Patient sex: M
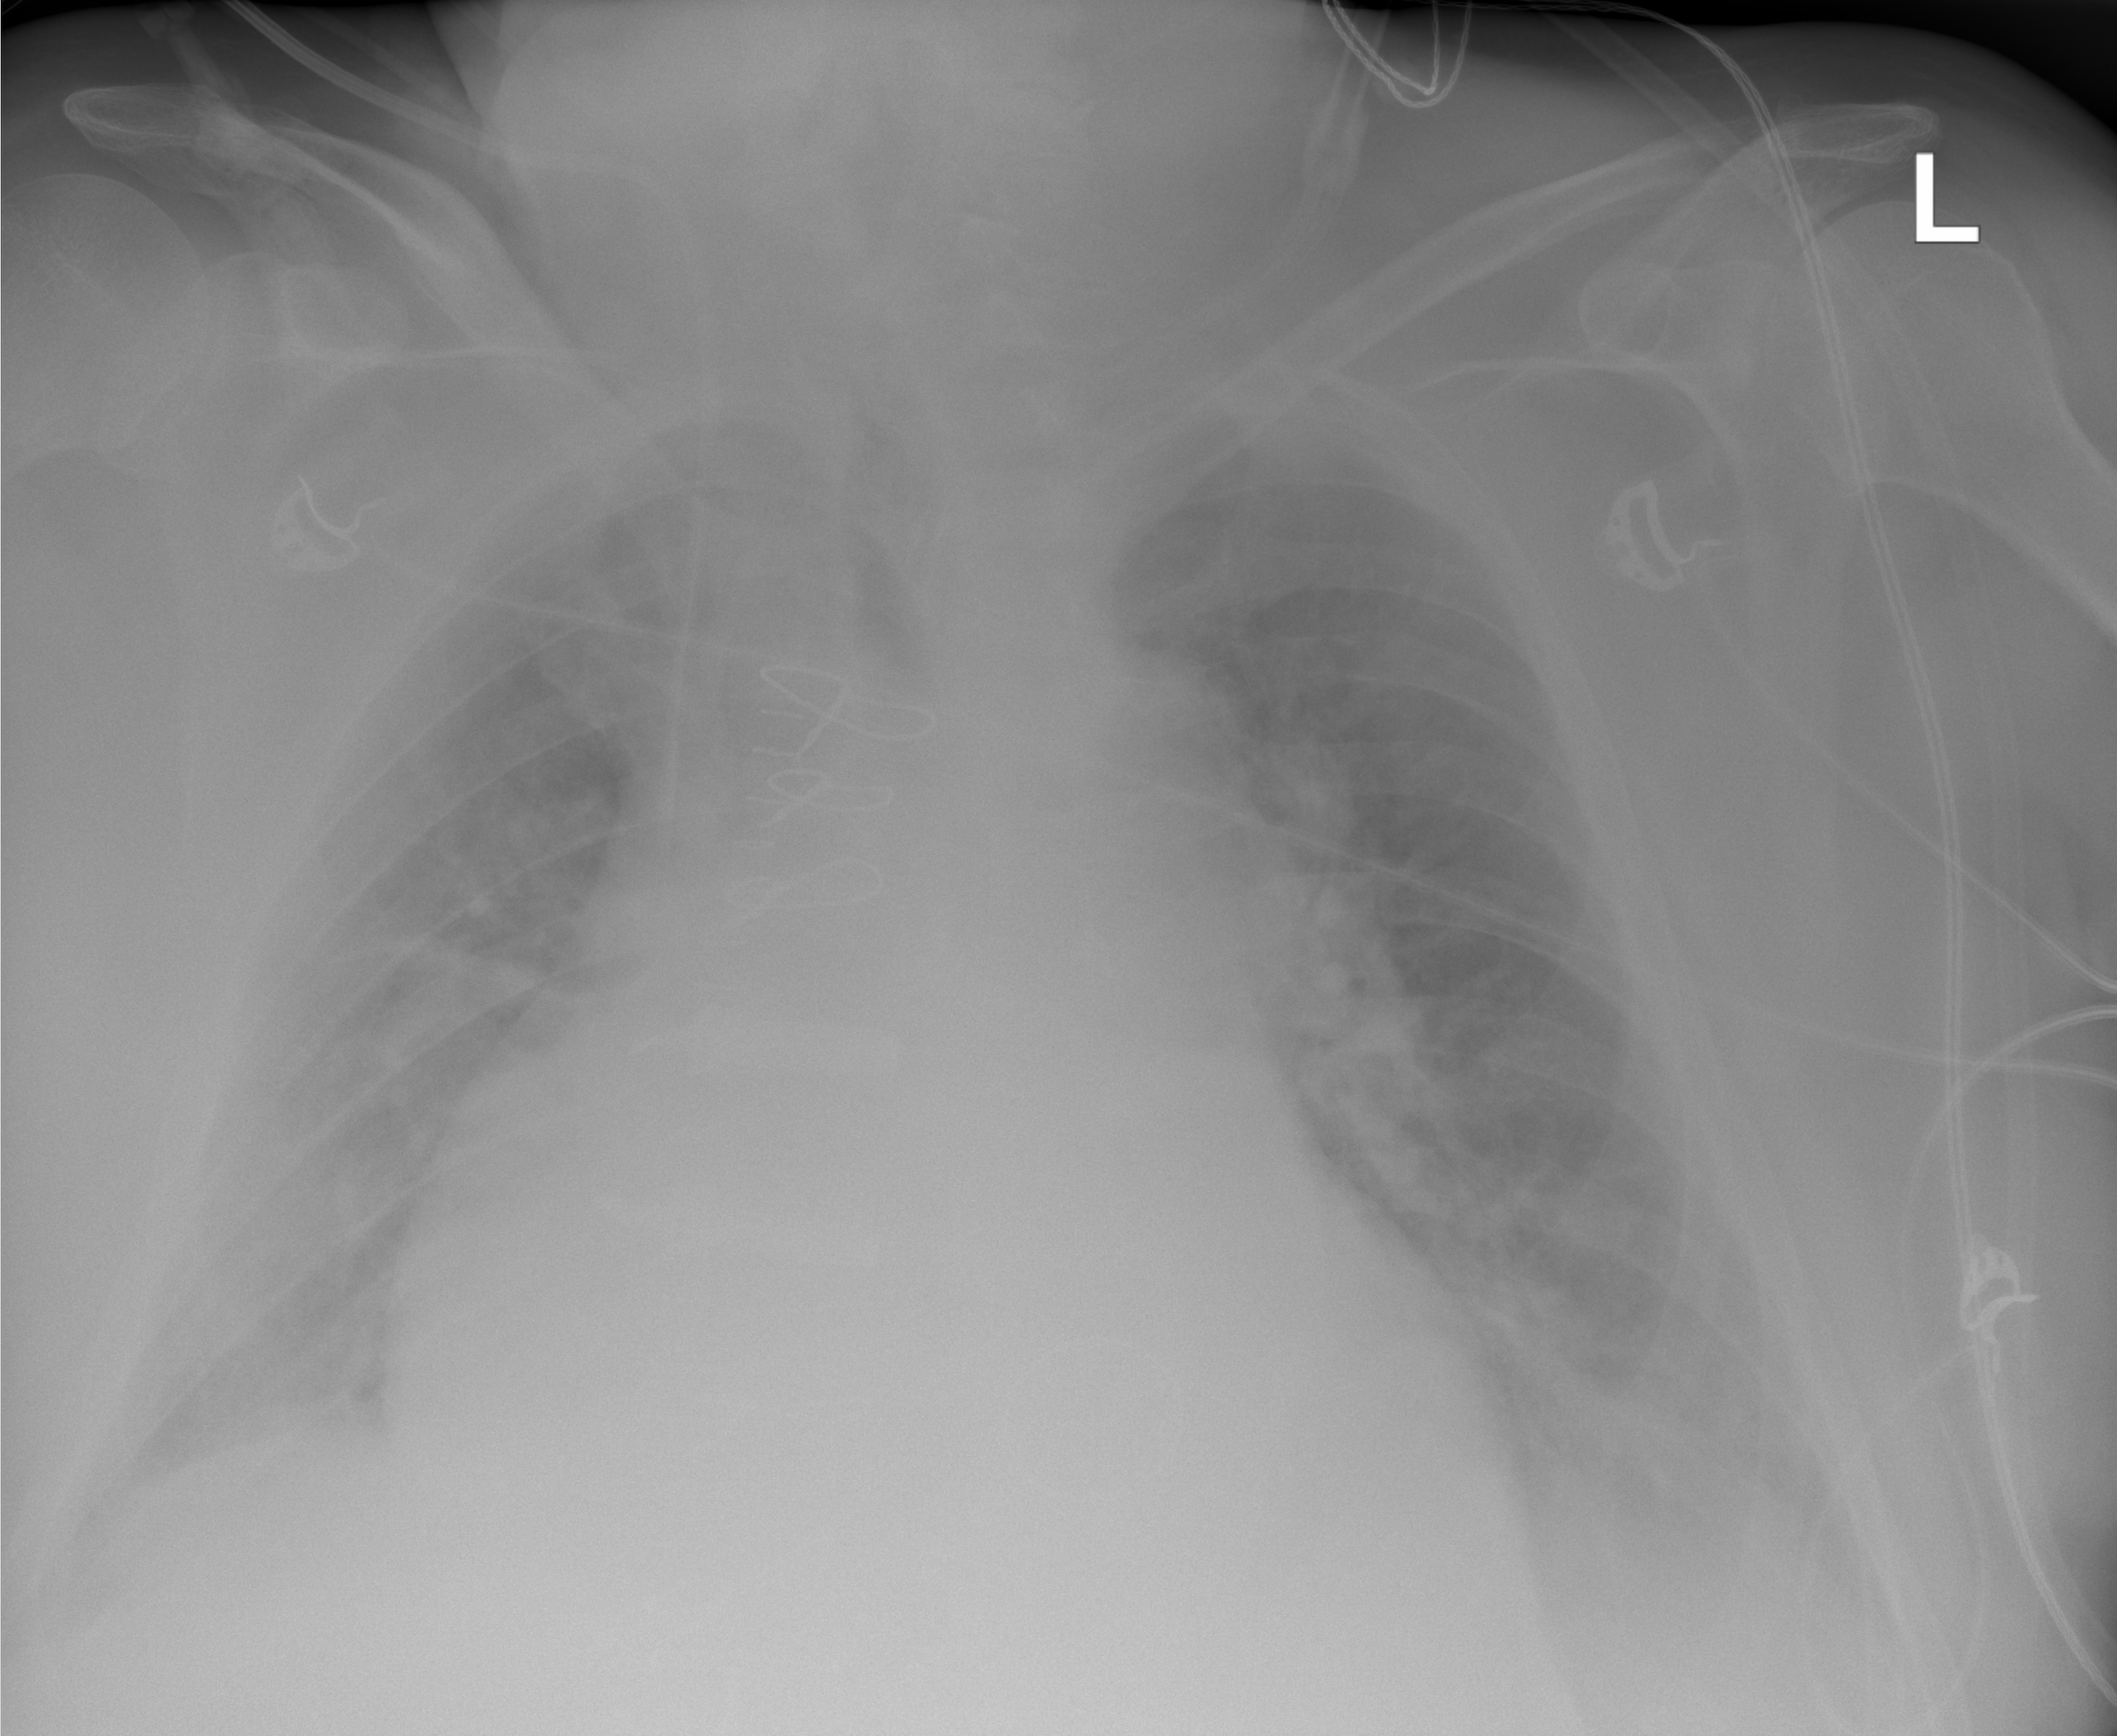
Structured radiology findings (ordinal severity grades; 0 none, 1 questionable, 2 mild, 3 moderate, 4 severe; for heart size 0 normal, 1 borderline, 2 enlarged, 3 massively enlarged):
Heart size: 3
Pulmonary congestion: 3
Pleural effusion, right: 2
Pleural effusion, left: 2
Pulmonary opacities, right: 1
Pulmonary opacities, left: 2
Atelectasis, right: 3
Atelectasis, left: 3